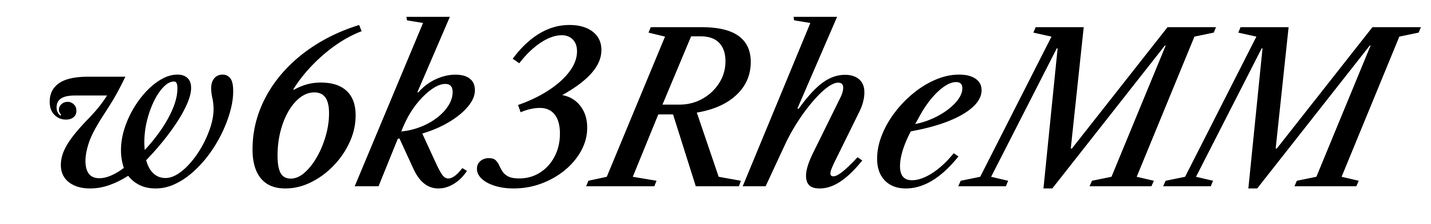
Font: LibreCaslonText-Italic_Medium_Italic